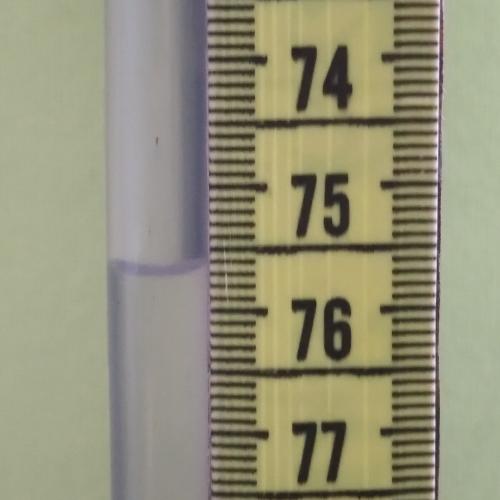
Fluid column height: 75.7 cm